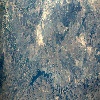
Label: land